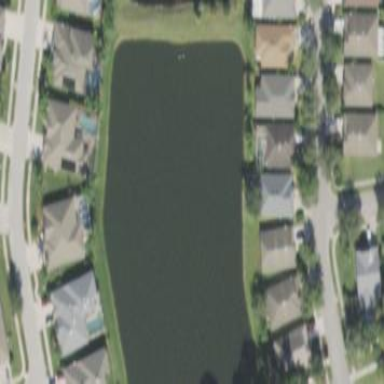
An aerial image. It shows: Pond with natural water.